Question: code file url <URL>
Every time when i open my app shows this log and (MainActivity.java:185) is setContentView(R.layout.activity_main);
'''
12-17 11:17:35.430: E/dalvikvm-heap(23147): Out of memory on a 50331664-byte allocation.
12-17 11:17:35.430: I/dalvikvm(23147): "main" prio=5 tid=1 RUNNABLE
12-17 11:17:35.430: I/dalvikvm(23147): | group="main" sCount=0 dsCount=0 obj=0x412fb508 self=0x412eb8e8
12-17 11:17:35.430: I/dalvikvm(23147): | sysTid=23147 nice=0 sched=0/0 cgrp=apps handle=<PHONE>
12-17 11:17:35.430: I/dalvikvm(23147): | schedstat=( 6243<PHONE> 427 ) utm=50 stm=12 core=2
12-17 11:17:35.430: I/dalvikvm(23147): at android.graphics.BitmapFactory.nativeDecodeAsset(Native Method)
12-17 11:17:35.430: I/dalvikvm(23147): at android.graphics.BitmapFactory.decodeStream(BitmapFactory.java:623)
12-17 11:17:35.430: I/dalvikvm(23147): at android.graphics.BitmapFactory.decodeResourceStream(BitmapFactory.java:476)
12-17 11:17:35.430: I/dalvikvm(23147): at android.graphics.drawable.Drawable.createFromResourceStream(Drawable.java:781)
12-17 11:17:35.430: I/dalvikvm(23147): at android.content.res.Resources.loadDrawable(Resources.java:1963)
12-17 11:17:35.430: I/dalvikvm(23147): at android.content.res.TypedArray.getDrawable(TypedArray.java:601)
12-17 11:17:35.430: I/dalvikvm(23147): at android.view.View.<init>(View.java:3436)
12-17 11:17:35.430: I/dalvikvm(23147): at android.widget.ImageView.<init>(ImageView.java:114)
12-17 11:17:35.430: I/dalvikvm(23147): at android.widget.ImageView.<init>(ImageView.java:110)
12-17 11:17:35.430: I/dalvikvm(23147): at java.lang.reflect.Constructor.constructNative(Native Method)
12-17 11:17:35.430: I/dalvikvm(23147): at java.lang.reflect.Constructor.newInstance(Constructor.java:417)
12-17 11:17:35.430: I/dalvikvm(23147): at android.view.LayoutInflater.createView(LayoutInflater.java:587)
12-17 11:17:35.430: I/dalvikvm(23147): at com.android.internal.policy.impl.PhoneLayoutInflater.onCreateView(PhoneLayoutInflater.java:56)
12-17 11:17:35.430: I/dalvikvm(23147): at android.view.LayoutInflater.onCreateView(LayoutInflater.java:660)
12-17 11:17:35.430: I/dalvikvm(23147): at android.view.LayoutInflater.createViewFromTag(LayoutInflater.java:685)
12-17 11:17:35.430: I/dalvikvm(23147): at android.view.LayoutInflater.rInflate(LayoutInflater.java:746)
12-17 11:17:35.430: I/dalvikvm(23147): at android.view.LayoutInflater.rInflate(LayoutInflater.java:749)
12-17 11:17:35.430: I/dalvikvm(23147): at android.view.LayoutInflater.inflate(LayoutInflater.java:489)
12-17 11:17:35.430: I/dalvikvm(23147): at android.view.LayoutInflater.inflate(LayoutInflater.java:396)
12-17 11:17:35.430: I/dalvikvm(23147): at android.view.LayoutInflater.inflate(LayoutInflater.java:352)
12-17 11:17:35.430: I/dalvikvm(23147): at com.android.internal.policy.impl.PhoneWindow.setContentView(PhoneWindow.java:308)
12-17 11:17:35.430: I/dalvikvm(23147): at android.app.Activity.setContentView(Activity.java:1924)
12-17 11:17:35.430: I/dalvikvm(23147): at com.gadsdencity.activities.MainActivity.onCreate(MainActivity.java:185)
12-17 11:17:35.430: I/dalvikvm(23147): at android.app.Activity.performCreate(Activity.java:5206)
12-17 11:17:35.430: I/dalvikvm(23147): at android.app.Instrumentation.callActivityOnCreate(Instrumentation.java:1083)
12-17 11:17:35.430: I/dalvikvm(23147): at android.app.ActivityThread.performLaunchActivity(ActivityThread.java:2064)
12-17 11:17:35.430: I/dalvikvm(23147): at android.app.ActivityThread.handleLaunchActivity(ActivityThread.java:2125)
12-17 11:17:35.430: I/dalvikvm(23147): at android.app.ActivityThread.access$600(ActivityThread.java:140)
12-17 11:17:35.430: I/dalvikvm(23147): at android.app.ActivityThread$H.handleMessage(ActivityThread.java:1227)
12-17 11:17:35.430: I/dalvikvm(23147): at android.os.Handler.dispatchMessage(Handler.java:99)
12-17 11:17:35.430: I/dalvikvm(23147): at android.os.Looper.loop(Looper.java:137)
12-17 11:17:35.430: I/dalvikvm(23147): at android.app.ActivityThread.main(ActivityThread.java:4898)
12-17 11:17:35.430: I/dalvikvm(23147): at java.lang.reflect.Method.invokeNative(Native Method)
12-17 11:17:35.430: I/dalvikvm(23147): at java.lang.reflect.Method.invoke(Method.java:511)
12-17 11:17:35.430: I/dalvikvm(23147): at com.android.internal.os.ZygoteInit$MethodAndArgsCaller.run(ZygoteInit.java:1006)
12-17 11:17:35.430: I/dalvikvm(23147): at com.android.internal.os.ZygoteInit.main(ZygoteInit.java:773)
12-17 11:17:35.430: I/dalvikvm(23147): at dalvik.system.NativeStart.main(Native Method)
12-17 11:17:35.430: A/libc(23147): Fatal signal 11 (SIGSEGV) at 0x00000000 (code=1), thread 23147 (com.gadsdencity)
'''
Image sizes
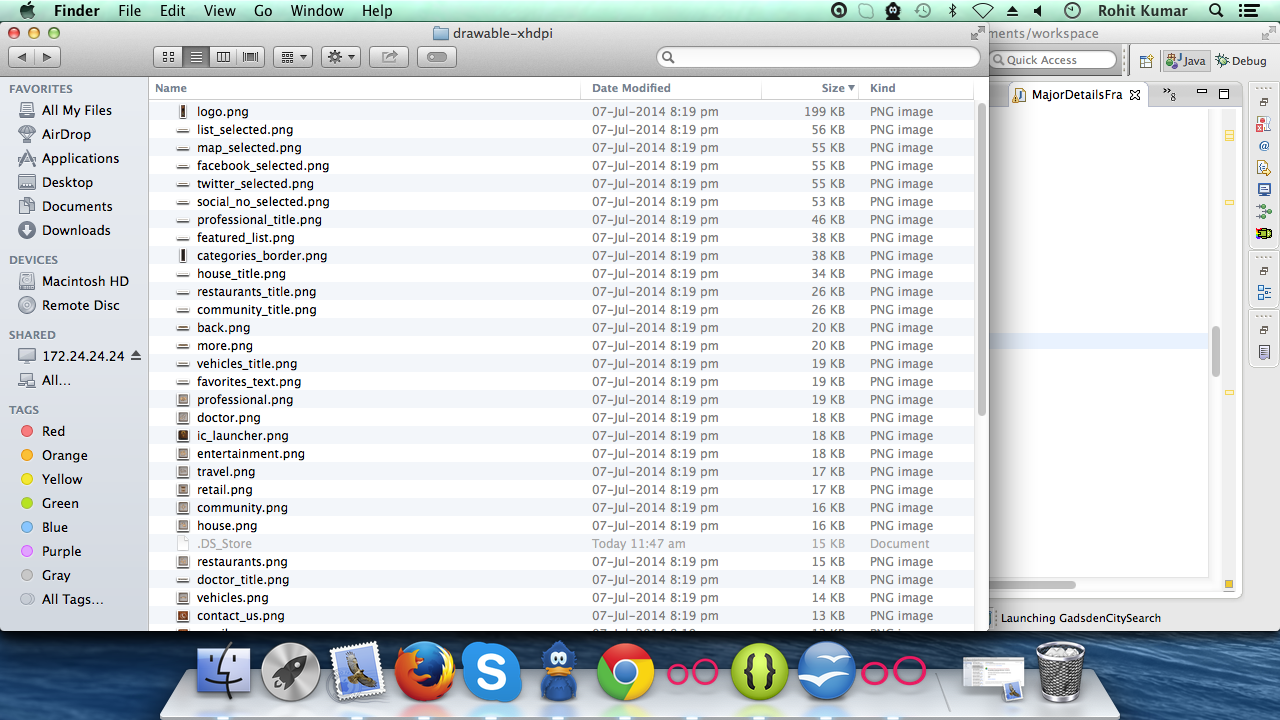
Answer: in your activity_main lay out You use Image this So it crashes and outofmemory exception.
Please check your image Size.